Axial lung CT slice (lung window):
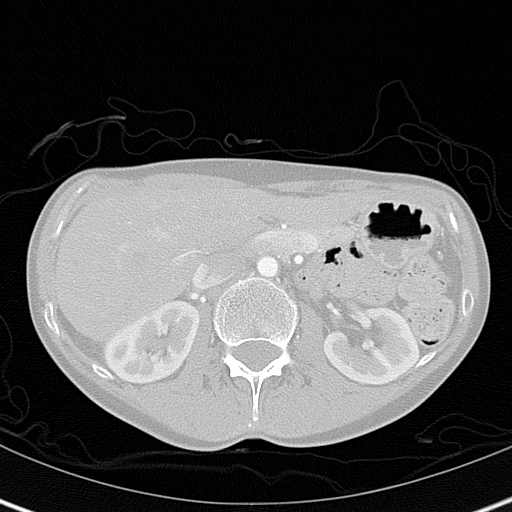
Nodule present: no